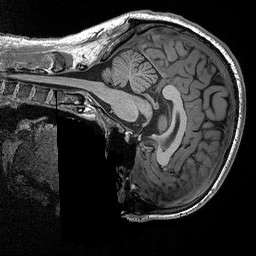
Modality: T1w
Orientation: sagittal
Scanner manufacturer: siemens
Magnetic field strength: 3 T
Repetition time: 2.3 s
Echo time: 0.00298 s